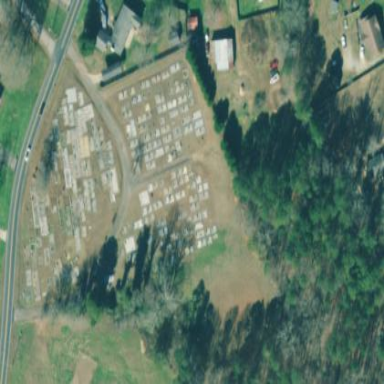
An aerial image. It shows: Cemetery.